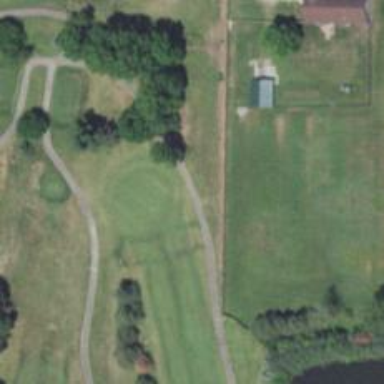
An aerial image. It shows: Service road designated as golf cart path.